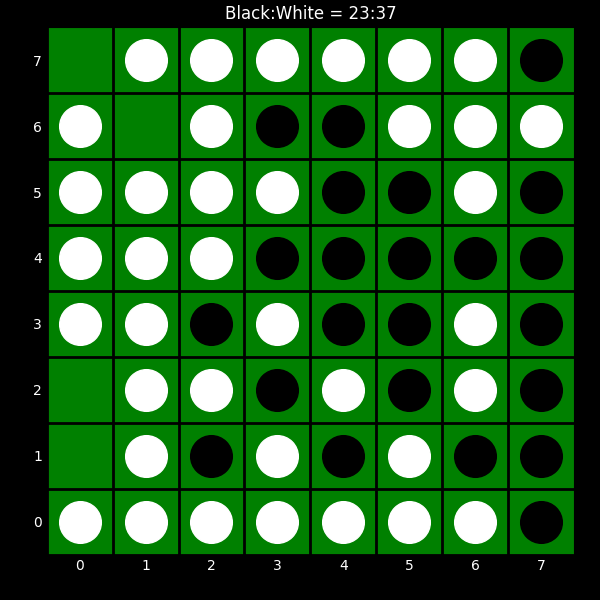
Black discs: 23
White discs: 37